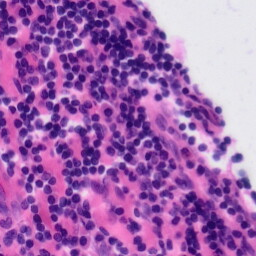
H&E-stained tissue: Tonsil